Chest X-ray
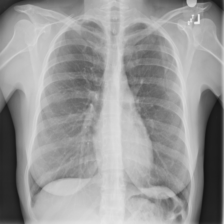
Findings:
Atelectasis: negative
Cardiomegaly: negative
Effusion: negative
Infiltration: negative
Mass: negative
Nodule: negative
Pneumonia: negative
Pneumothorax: negative
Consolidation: negative
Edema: negative
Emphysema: negative
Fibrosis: negative
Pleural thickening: negative
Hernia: negative